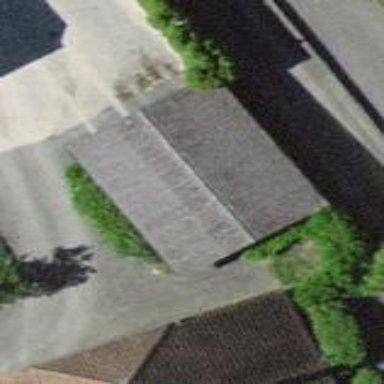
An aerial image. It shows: Garage building.